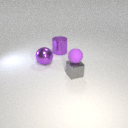
large purple metal cylinder behind large purple metal sphere